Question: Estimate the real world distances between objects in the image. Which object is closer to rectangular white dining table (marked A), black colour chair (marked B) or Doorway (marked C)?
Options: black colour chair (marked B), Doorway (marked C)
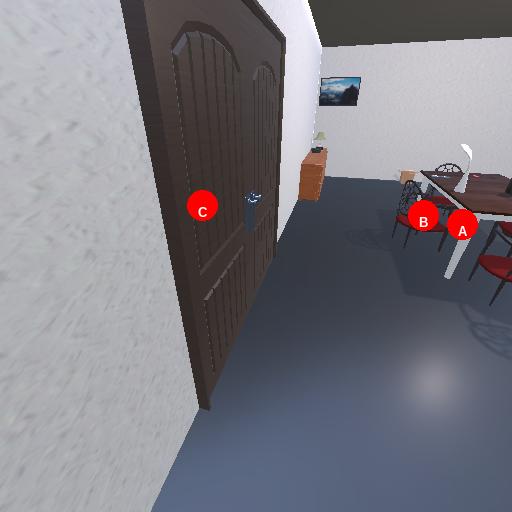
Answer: black colour chair (marked B)